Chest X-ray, AP view. Patient: 59 years old, sex M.
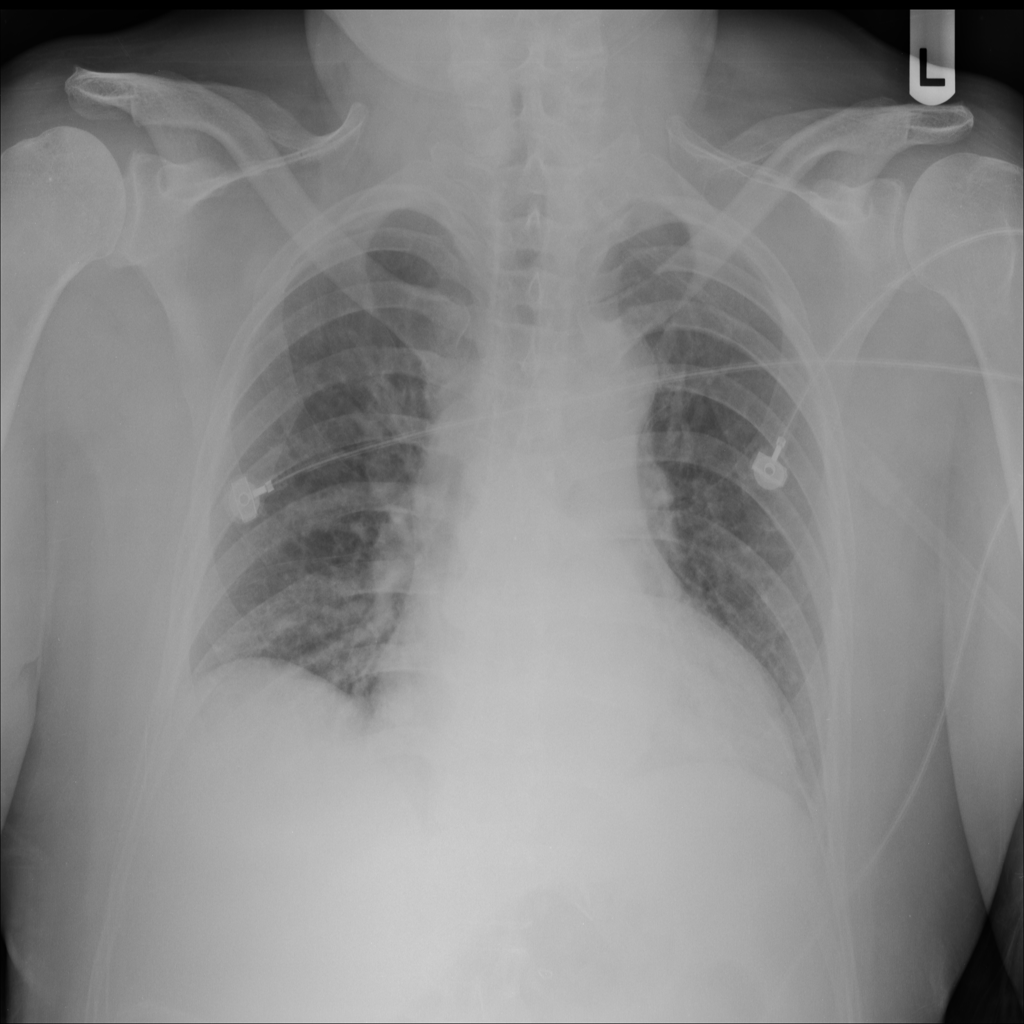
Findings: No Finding